Question: I have a graph but need to be sure that all nodes are in the path (but more than those nodes can exist in the path).
Here is an example (sorry, had to black some stuff out):

I want to find end2 and not end1 when I have the values of the same property in all three intermediary nodes in the list I pass in. But I can't get a query that will return end2 without end1. There can be more nodes out there that have the same routes but I will only every pass in distinct values that are not duplicated across the middle nodes. Anyone know of a query that will give me only the end node that has all the values from the intermediary nodes? There are also nodes that hang off of those end nodes and some of them interlink between end1 and end2. Some others do not and those are the nodes I do not want but because there is a path between the yellow and blue to that end1 I can't use ANY but because there other paths to those same nodes (not pictured) I can't use ALL either.
Thanks in advance for help.
[Update]
Here is the current query I use but it only allows for one "end" node per a start node and I want multiple. I needed that id(eg)={eg_id} passed in but that limits it to one. I would much rather use the fact that every a in the path below needs to match up to the list of name properties in the middle node must be there to get to which end node. So if yellow and blue are htere then end1 and end2 would come back but if yellow, blue and purple are there then only end2 would come back.
'''
start td = node({td_id})
match (td:Start)-[:Rel1]->(a)<-[:Rel2]-(eg:End)-[es:Rel3]->(n:WhatsPastEnd)
with collect(a.name) as pnl, n, td, eg, es
where id(eg) = {eg_id}
and all(param_needs in {param_name_list} where param_needs in pnl)
return n
order by es.order
'''
[SOLVED]
Thank you very much InverseFalcon, got what I need from the solution below!
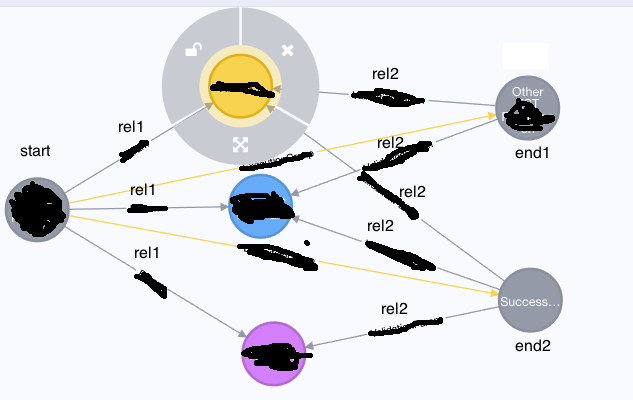
Answer: Okay, let's modify your query, and drop the matching of the endnode id.
'''
start td = node({td_id})
// unwind your list of names so every row has a name
with td, {param_name_list} as param_names
unwind param_names as param_name
match (td:Start)-[:Rel1]->(a)
where a.name = param_name
// now a has all nodes with the required names
// collect then unwind so we have the full collection for each a
with collect(a) as requiredNodes
unwind requiredNodes as a
match (a)<-[:Rel2]-(eg:End)
where all(node in requiredNodes where (node)<-[:Rel2]-(eg))
with eg
match (eg)-[es:Rel3]->(n:WhatsPastEnd)
return n
order by es.order
'''